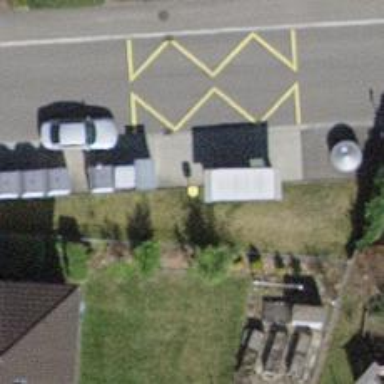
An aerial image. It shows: Pillar post box.